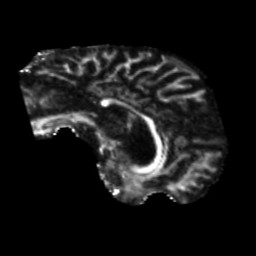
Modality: FA
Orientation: sagittal
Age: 58
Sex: male
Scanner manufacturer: siemens
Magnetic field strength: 3 T
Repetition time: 5.25 s
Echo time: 0.08 s